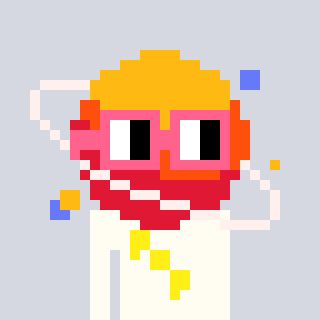
a pixel art character with square pink glasses, a saturn-shaped head and a grayscale-colored body on a cool background